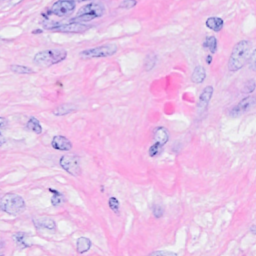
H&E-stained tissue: Breast